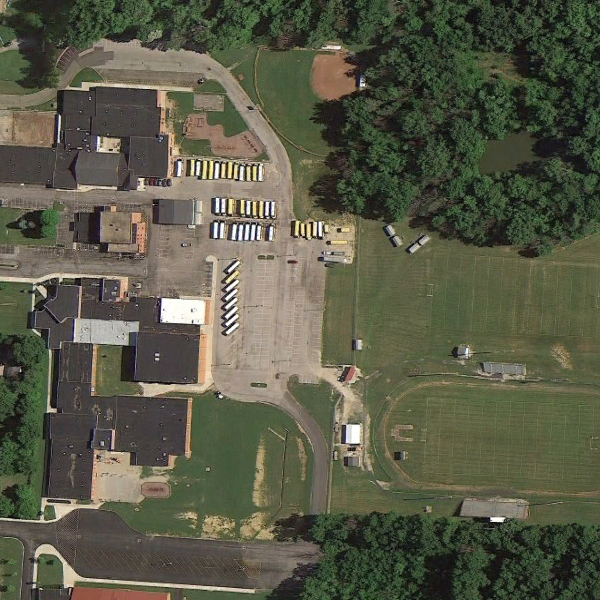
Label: School